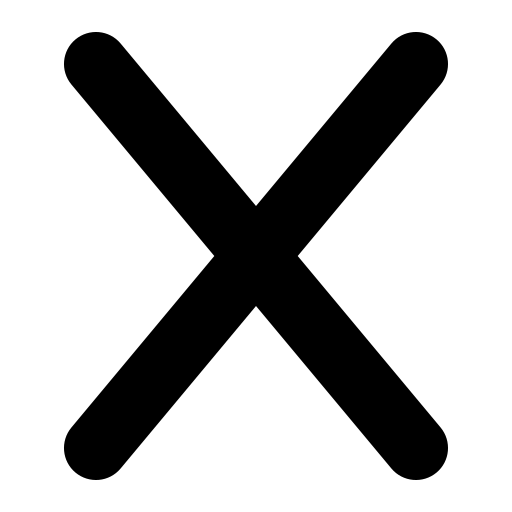
Tags: icon, FontAwesome, fa-icon, solid, x